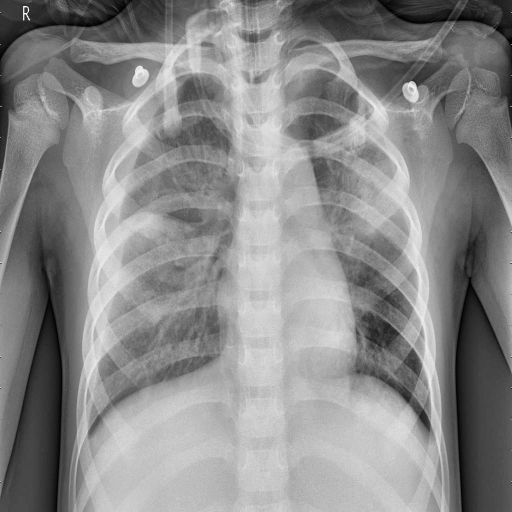
Finding: PNEUMONIA